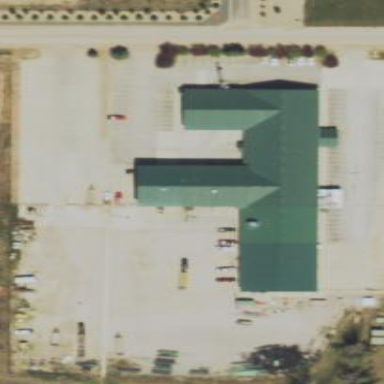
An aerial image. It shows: Green gabled roof building.